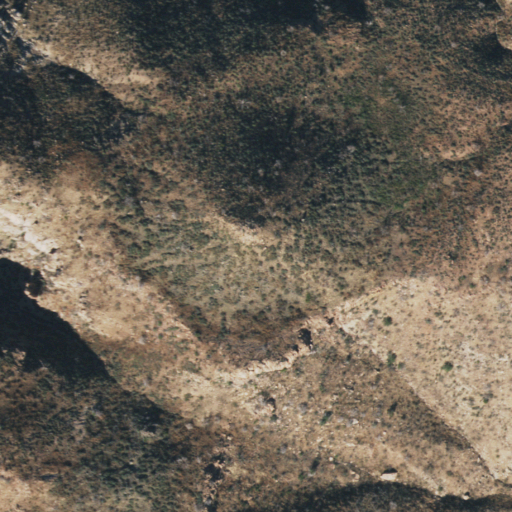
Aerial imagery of mountain in Arizona named Granite Mountain containing grassland, evergreen forest, and shrub